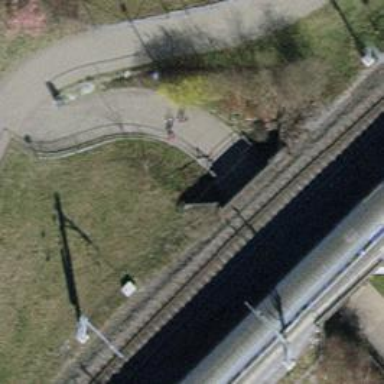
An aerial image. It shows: Double cycle barrier is in place.